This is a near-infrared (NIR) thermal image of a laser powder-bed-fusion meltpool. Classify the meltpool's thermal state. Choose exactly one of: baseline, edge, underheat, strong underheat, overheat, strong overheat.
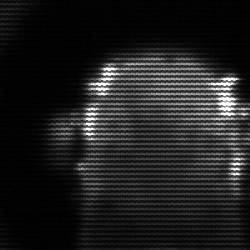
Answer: baseline